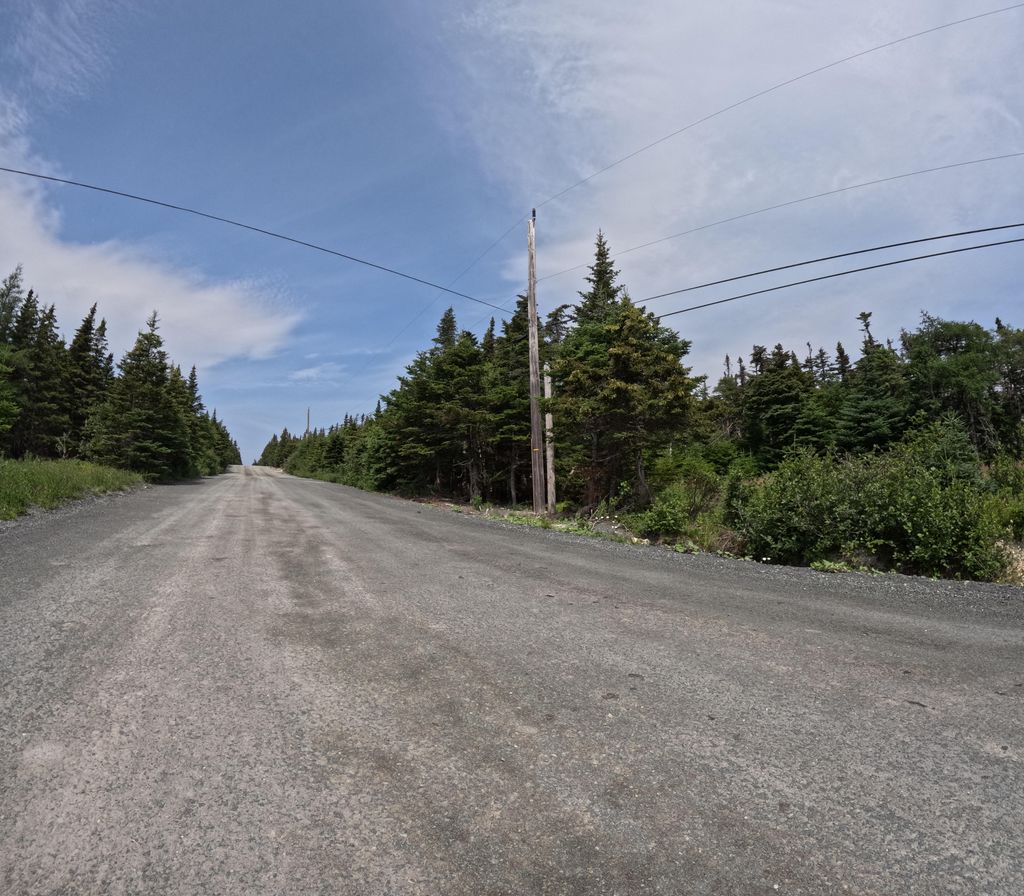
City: st_johns